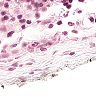
Metastatic tissue present: no